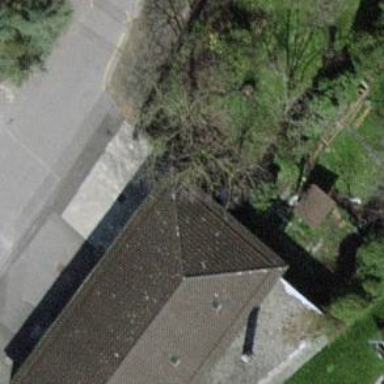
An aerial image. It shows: Garden with deciduous broadleaved trees.